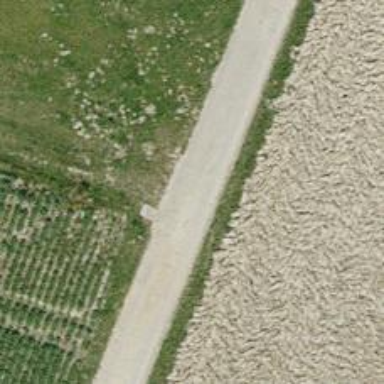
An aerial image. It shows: Grass track with grade5 track type.